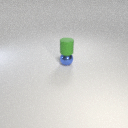
small blue metal sphere below small green rubber cylinder